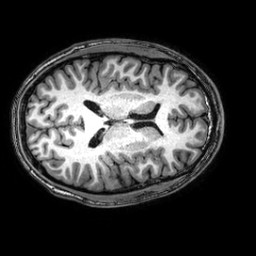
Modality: T1w
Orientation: axial
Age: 26
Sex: male